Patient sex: M
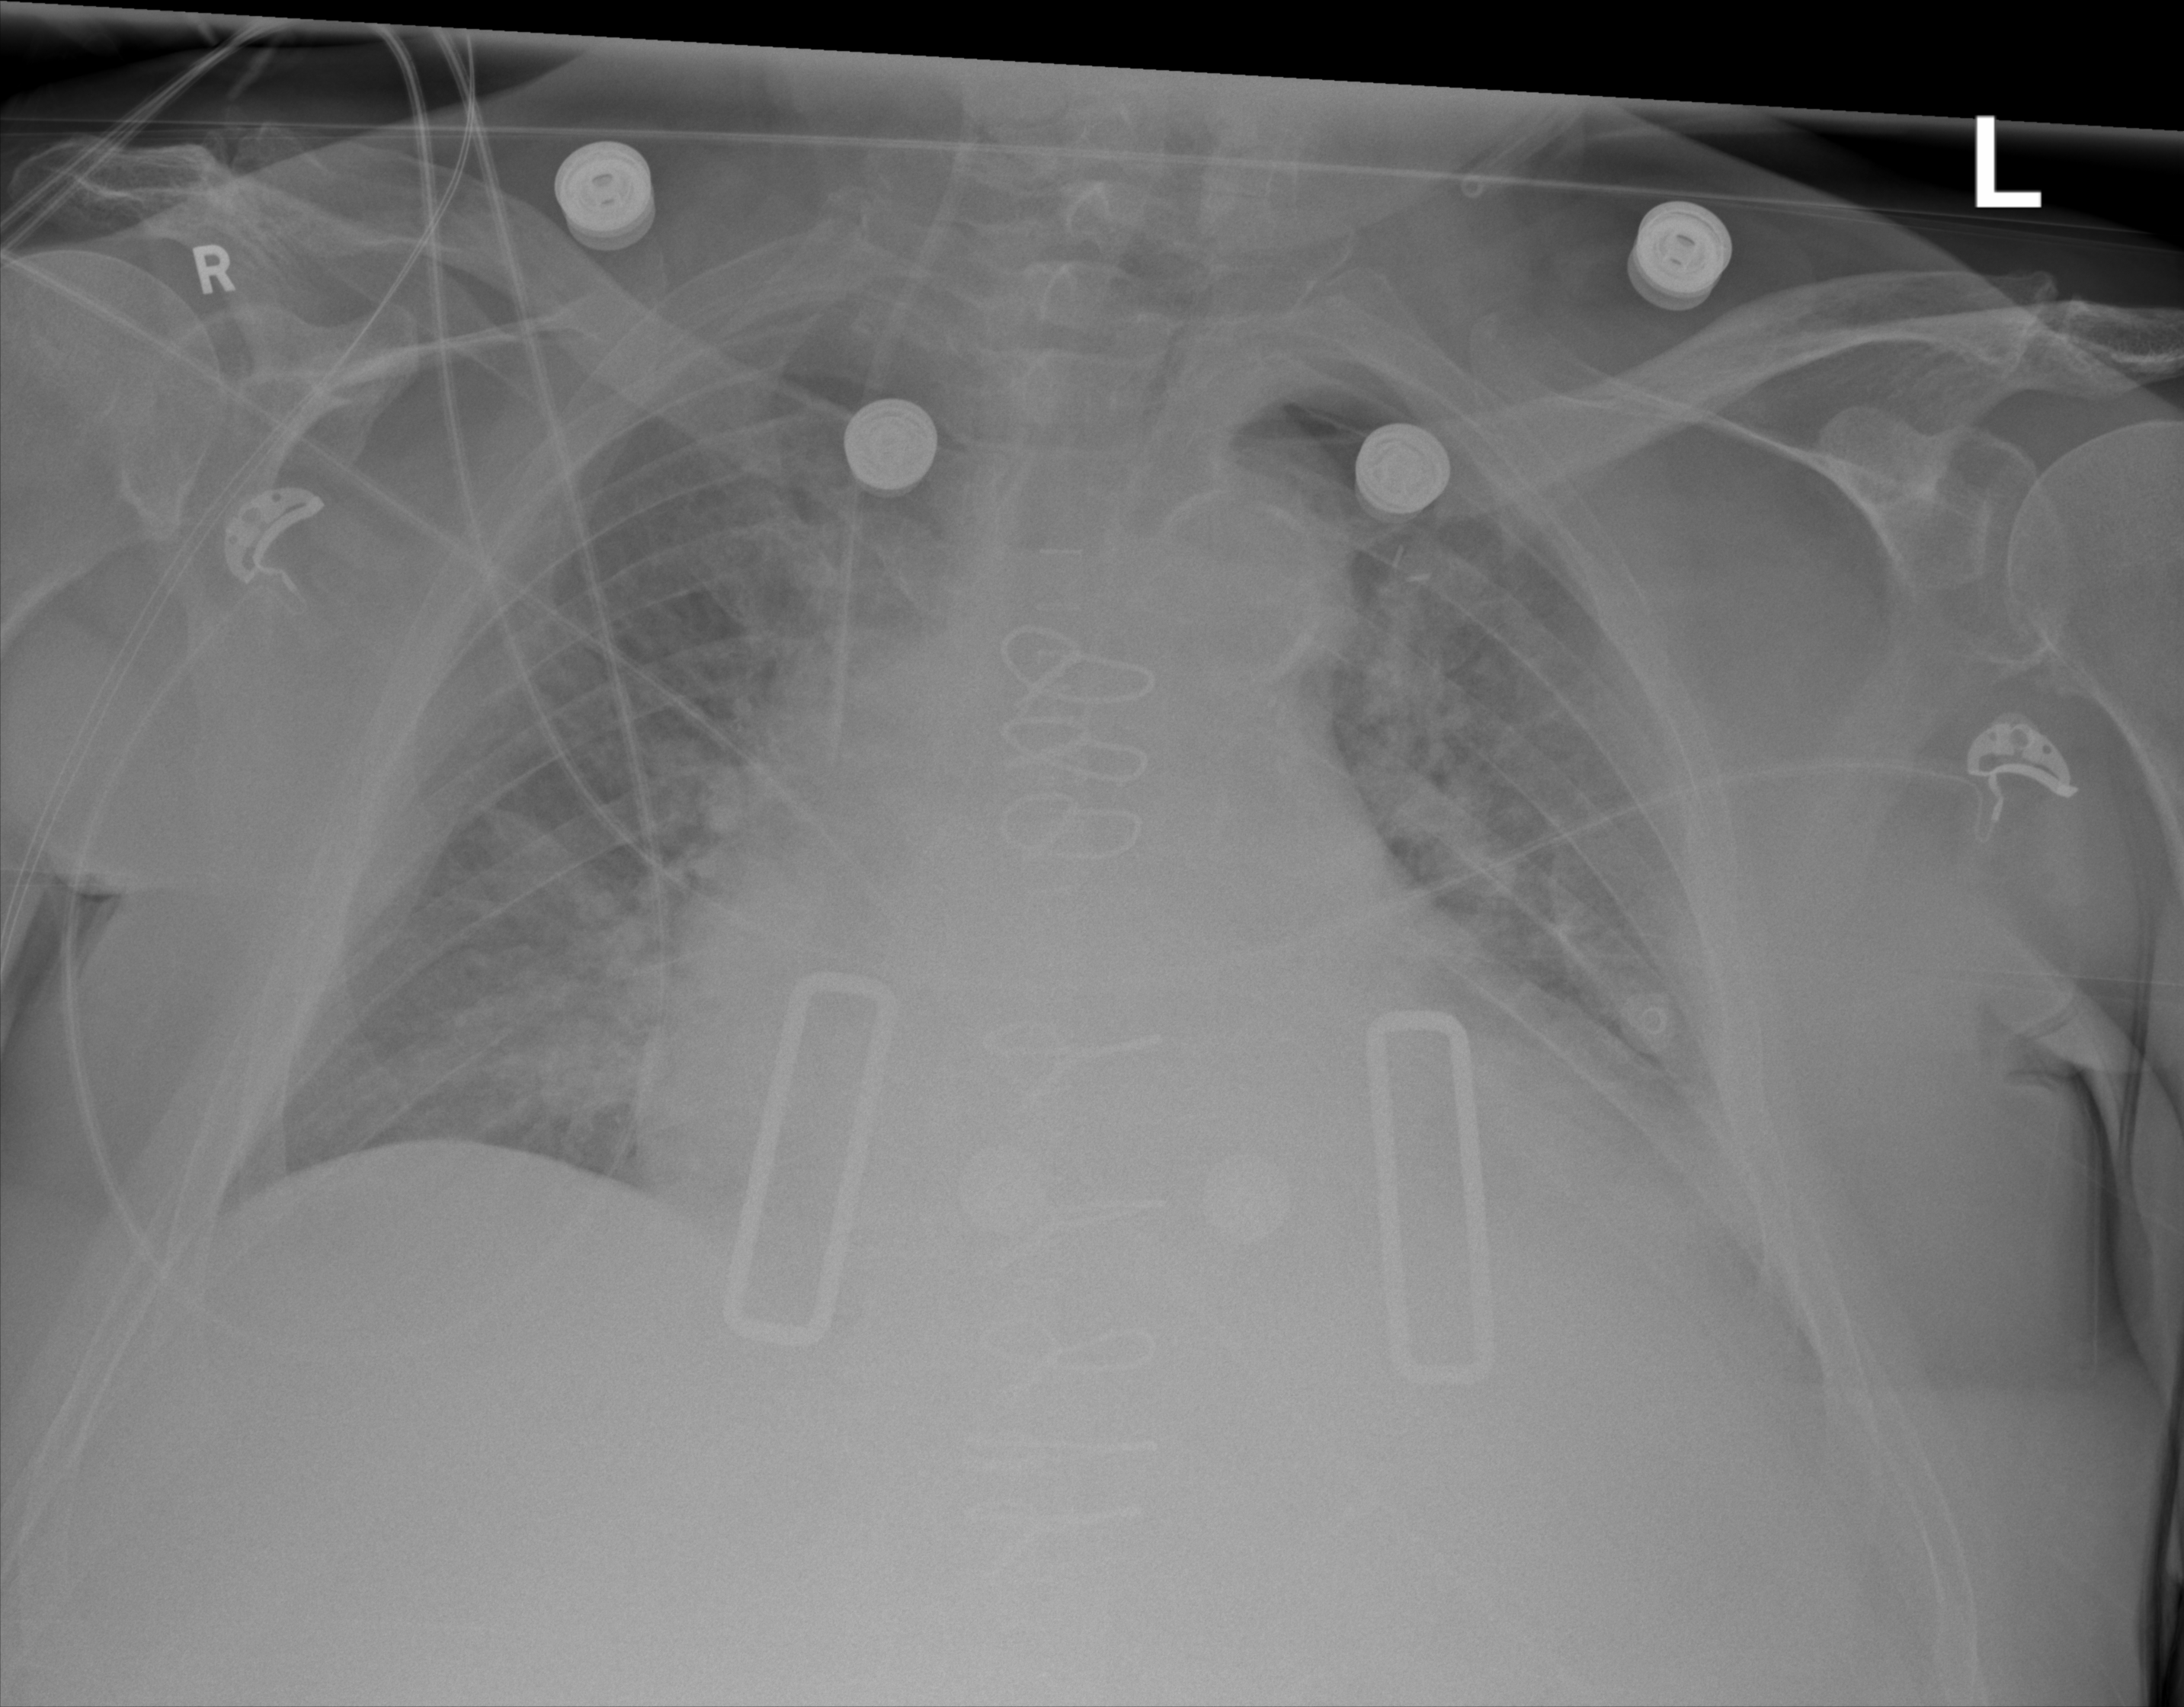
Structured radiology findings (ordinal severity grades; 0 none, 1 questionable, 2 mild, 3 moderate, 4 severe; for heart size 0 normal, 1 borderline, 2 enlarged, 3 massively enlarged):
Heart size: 2
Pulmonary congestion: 2
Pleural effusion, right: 0
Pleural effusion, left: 1
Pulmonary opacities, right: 2
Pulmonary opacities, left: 2
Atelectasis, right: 2
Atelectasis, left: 2